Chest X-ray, AP view. Patient: 47 years old, sex F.
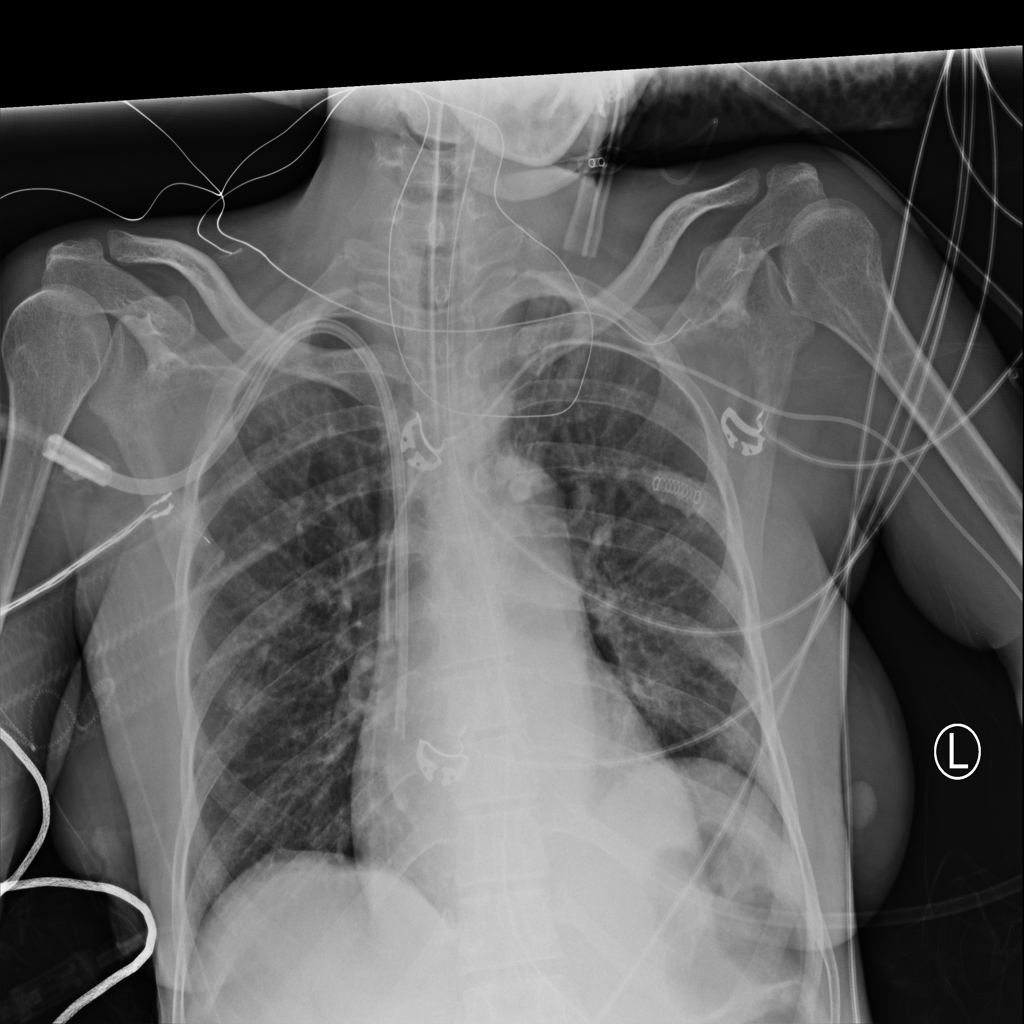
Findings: Infiltration, Nodule